Question: I have a very bad issue right now:
Behavior:

The debugg information is not clear for the reason the application fail only in release mode.
1. Visual Studio 2019
2. Xamarin Forms 4.8.0.1821
3. ZxIng.Net.Mobile 2.4.1
4. ZxIng.Net.Mobile.Forms 2.4.1
5. Newtonsoft.Json 12.0.3
6. Xamarin.Essentials 1.6.1
7. SDK 14.4
Simulator log file:
'''
Process: myapp-ui.iOS [19566]
Path: /Users/USER/Library/Developer/CoreSimulator/Devices/2C19C42D-564E-42CB-B805-C9C49BB1E8FD/data/Containers/Bundle/Application/1F644647-27DB-48EF-96D6-75A169AE4E9D/myapp-ui.iOS.app/myapp-ui.iOS
Identifier: myapp-ui.iOS
Version: 2.0.3 <PHONE>)
Code Type: X86-64 (Native)
Parent Process: launchd_sim [17405]
Responsible: SimulatorTrampoline [1267]
User ID: 501
Date/Time: 2021-02-16 12:29:44.629 -0600
OS Version: macOS 11.2.1 (20D74)
Report Version: 12
Anonymous UUID: E13D7872-1C1C-3306-5557-E45B4D68317D
Time Awake Since Boot: 350000 seconds
System Integrity Protection: enabled
Crashed Thread: 0 tid_307 Dispatch queue: com.apple.main-thread
Exception Type: EXC_CRASH (SIGABRT)
Exception Codes: 0x0000000000000000, 0x0000000000000000
Exception Note: EXC_CORPSE_NOTIFY
Application Specific Information:
abort() called
CoreSimulator 732.18.6 - Device: iPhone 12 Pro (2C19C42D-564E-42CB-B805-C9C49BB1E8FD) - Runtime: iOS 14.4 (18D46) - DeviceType: iPhone 12 Pro
Thread 0 Crashed:: tid_307 Dispatch queue: com.apple.main-thread
0 libsystem_kernel.dylib 0x00007fff61131462 __pthread_kill + 10
1 libsystem_pthread.dylib 0x00007fff6116a610 pthread_kill + 263
2 libsystem_c.dylib 0x00007fff200fac2e __abort + 139
3 libsystem_c.dylib 0x00007fff200faba3 abort + 135
4 io.myapp.myapp-easyapp 0x00000001045caa6f xamarin_unhandled_exception_handler + 31 (runtime.m:1151)
5 io.myapp.myapp-easyapp 0x000000010445f415 mono_invoke_unhandled_exception_hook + 133 (exception.c:1265)
6 io.myapp.myapp-easyapp 0x000000010439ce2a mono_handle_exception_internal + 6986 (mini-exceptions.c:2782)
7 io.myapp.myapp-easyapp 0x000000010439b2d9 mono_handle_exception + 25 (mini-exceptions.c:3107)
8 io.myapp.myapp-easyapp 0x000000010431b969 mono_amd64_throw_exception + 169 (exceptions-amd64.c:409)
9 ??? 0x0000000104f6a5b0 0 + <PHONE>
10 io.myapp.myapp-easyapp 0x00000001045ca7ed xamarin_process_managed_exception + 301 (runtime.m:2356)
11 io.myapp.myapp-easyapp 0x00000001045d1482 xamarin_invoke_trampoline + 1250 (trampolines-invoke.m:686)
12 io.myapp.myapp-easyapp 0x00000001045d3642 xamarin_arch_trampoline + 82 (trampolines-x86_64.m:491)
13 io.myapp.myapp-easyapp 0x00000001045d400a xamarin_x86_64_common_trampoline + 118 (trampolines-x86_64-asm.s:51)
14 com.apple.Foundation 0x00007fff208592ba __NSThreadPerformPerform + 204
15 com.apple.CoreFoundation 0x00007fff2039038a __CFRUNLOOP_IS_CALLING_OUT_TO_A_SOURCE0_PERFORM_FUNCTION__ + 17
16 com.apple.CoreFoundation 0x00007fff20390282 __CFRunLoopDoSource0 + 180
17 com.apple.CoreFoundation 0x00007fff2038f7c6 __CFRunLoopDoSources0 + 346
18 com.apple.CoreFoundation 0x00007fff20389f2f __CFRunLoopRun + 878
19 com.apple.CoreFoundation 0x00007fff203896d6 CFRunLoopRunSpecific + 567
20 com.apple.GraphicsServices 0x00007fff2c257db3 GSEventRunModal + 139
21 com.apple.UIKitCore 0x00007fff24696cf7 -[UIApplication _run] + 912
22 com.apple.UIKitCore 0x00007fff2469bba8 UIApplicationMain + 101
23 ??? 0x00000001065cb0a4 0 + <PHONE>
24 ??? 0x00000001065caf13 0 + <PHONE>
25 ??? 0x00000001065c7313 0 + <PHONE>
26 io.myapp.myapp-easyapp 0x00000001043b36d1 mono_jit_runtime_invoke + 1569 (mini-runtime.c:3191)
27 io.myapp.myapp-easyapp 0x00000001044d9c08 do_runtime_invoke + 54 (object.c:3052) [inlined]
28 io.myapp.myapp-easyapp 0x00000001044d9c08 mono_runtime_invoke_checked + 136 (object.c:3220)
29 io.myapp.myapp-easyapp 0x00000001044dff75 do_exec_main_checked + 60 [inlined]
30 io.myapp.myapp-easyapp 0x00000001044dff75 mono_runtime_exec_main_checked + 117 (object.c:5284)
31 io.myapp.myapp-easyapp 0x00000001043124ec mono_jit_exec_internal + 14 (driver.c:1383) [inlined]
32 io.myapp.myapp-easyapp 0x00000001043124ec mono_jit_exec + 364 (driver.c:1328)
33 io.myapp.myapp-easyapp 0x00000001045d3196 xamarin_main + 1686 (monotouch-main.m:493)
34 io.myapp.myapp-easyapp 0x00000001042cc857 main + 55 (main.m:55)
35 libdyld.dylib 0x00007fff2025a3e9 start + 1
'''
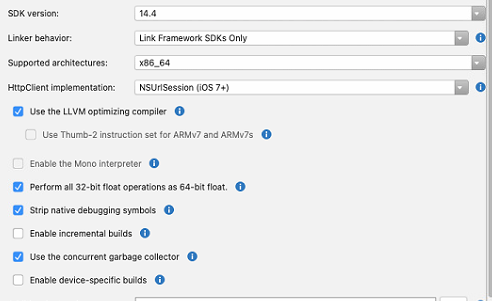
Answer: Fortunately the problem is Entitlement.plist, for some reason when use SecureStorage from Xamarin.Essentials, the application crash in release Testflight on shop, so I remove SecureStorage and problem solved.
Thanks all for all the answers.